Question: within a matlab code of mine, I have to deal with the Cholesky factorization of a certain given matrix. I am generally calling 'chol(A,'lower')' to generate the lower triangular factor.
Now, checking my code with the 'profiler', it is evident that function 'chol' is really time consuming, especially if the size of the input matrix becomes large.
Therefore, I would like to know, if there is any valuable alternative to the built-in 'chol' function.
I have been thinking of the 'LAPACK' library, and namely of 'spptrf' function. Is it available in 'MATLAB' or not?
Any hint or support are more than welcome.
Just as an example, the profiler retrieves this information:

where 'Coh_u' has size '(1395*1395)'. It has, also, to be remarked that 'chol' is called '4000' times, since I need the cholesky factor for '4000' different configurations.
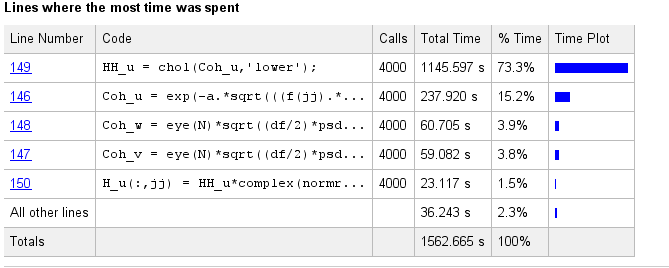
Answer: I'm not sure what version of matlab you are using, but I found <URL>, which suggests in older versions that Cholesky Factorization was very slow as you're describing.
One of the answers there says to use the <URL>, which has a 'chol2' function that is supposed to be faster.